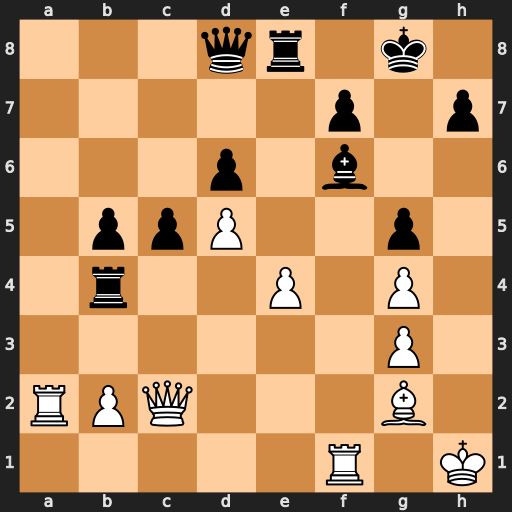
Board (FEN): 3qr1k1/5p1p/3p1b2/1ppP2p1/1r2P1P1/6P1/RPQ3B1/5R1K
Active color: w
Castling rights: -
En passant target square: -
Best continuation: Qf2 Rxb2 Rxb2 Bxb2 Qxb2